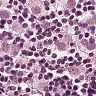
Metastatic tissue present: yes